Interaction volume radius: 10 \u00c5
Interaction volume height: 10 \u00c5
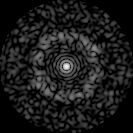
Disorder parameter: 0.8246